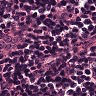
Metastatic tissue present: no